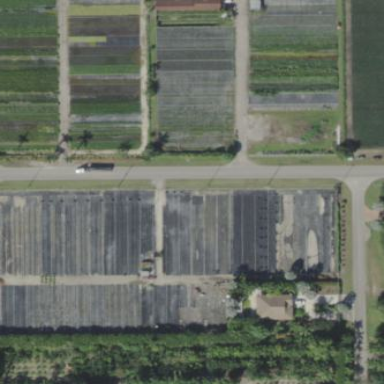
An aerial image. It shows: Plant nursery specializing in trees.